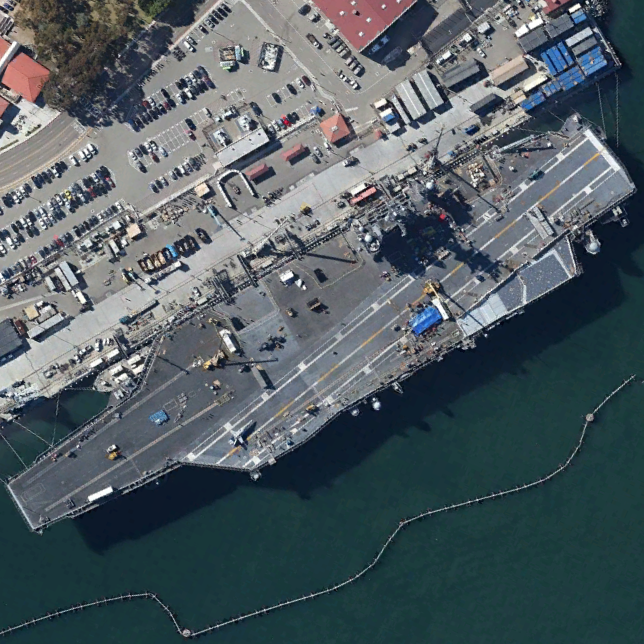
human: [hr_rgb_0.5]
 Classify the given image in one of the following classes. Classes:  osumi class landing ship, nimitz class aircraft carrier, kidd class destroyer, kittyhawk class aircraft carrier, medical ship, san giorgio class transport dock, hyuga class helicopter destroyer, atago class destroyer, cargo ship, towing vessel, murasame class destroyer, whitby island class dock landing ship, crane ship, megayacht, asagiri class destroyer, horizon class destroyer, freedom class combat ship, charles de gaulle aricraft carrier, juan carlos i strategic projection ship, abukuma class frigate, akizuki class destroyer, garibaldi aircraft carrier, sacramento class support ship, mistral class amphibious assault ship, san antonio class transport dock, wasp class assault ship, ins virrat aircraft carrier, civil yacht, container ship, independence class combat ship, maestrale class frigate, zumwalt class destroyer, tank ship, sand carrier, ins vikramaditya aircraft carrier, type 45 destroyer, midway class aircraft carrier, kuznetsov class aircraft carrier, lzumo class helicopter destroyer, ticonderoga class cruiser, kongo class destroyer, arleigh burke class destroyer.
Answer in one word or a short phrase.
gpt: Nimitz class aircraft carrier